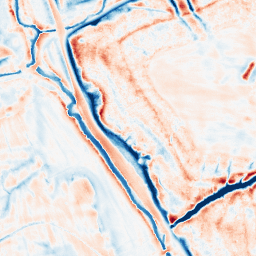
Category: edge_preserving
Decomposition family: bilateral
Decomposition parameters: d: 21
sigma_color: 150
sigma_space: 150
Upsampling method: sinc_hamming
Upsampling parameters: scale: 4
kernel_size: 16
Upsampling scale: 4